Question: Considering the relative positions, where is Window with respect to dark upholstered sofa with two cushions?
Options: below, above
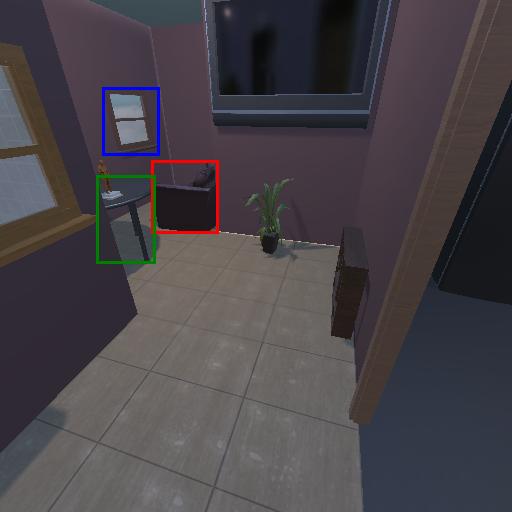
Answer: below